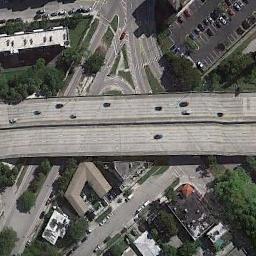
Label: overpass